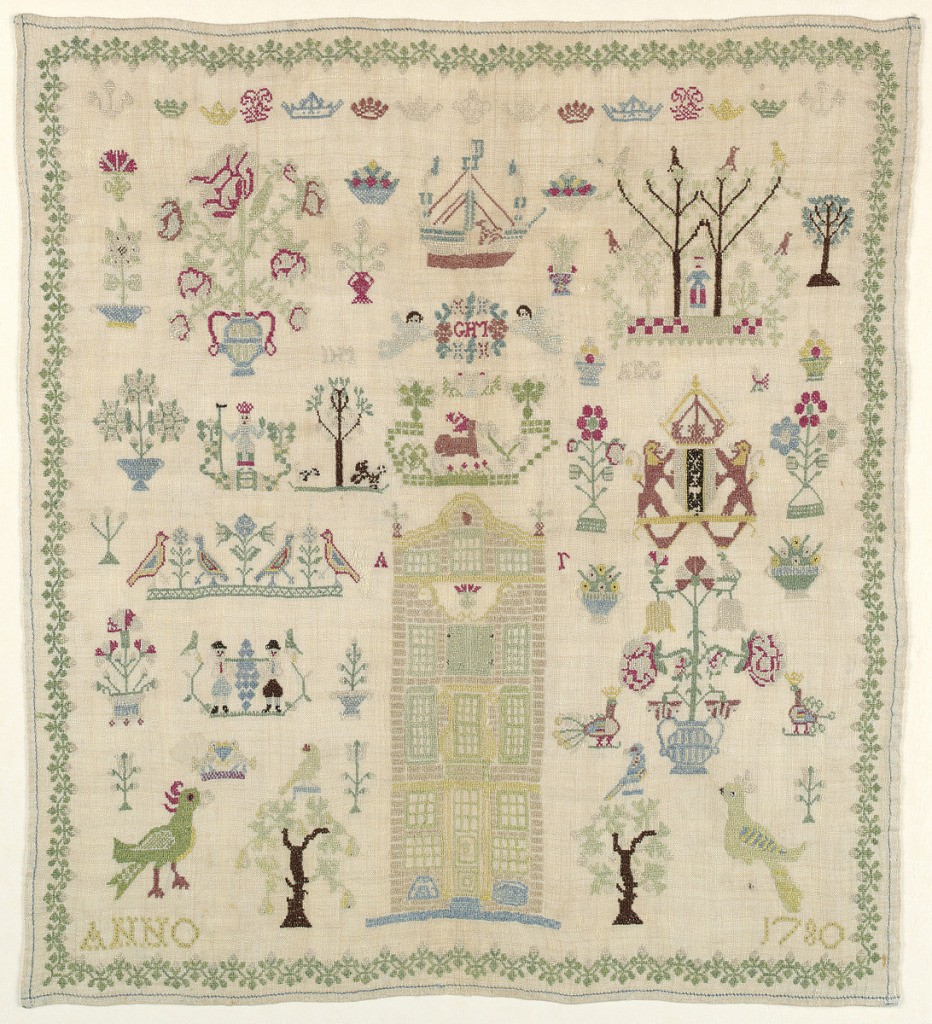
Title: Sampler
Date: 1780
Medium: silk embroidery, linen foundation Technique: cross, long-armed cross, and eyelet stitches on plain weave
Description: Detached motifs including the coat of arms of the city of Amsterdam, two versions of the Maid of Holland, the spies of Eshkol, a ship, birds, flowers a row of crowns and a building typical of 18th century Amsterdam architecture.